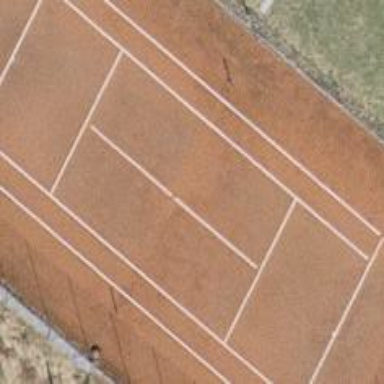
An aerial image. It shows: Tennis court in leisure pitch.